Interaction volume radius: 10 \u00c5
Interaction volume height: 30 \u00c5
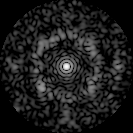
Disorder parameter: 0.7299